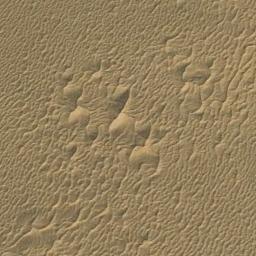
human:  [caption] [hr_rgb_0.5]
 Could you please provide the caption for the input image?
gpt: The color of this desert is orange .

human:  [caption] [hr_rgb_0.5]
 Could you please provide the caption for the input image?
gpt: The desert has yellow sand and some dunes of different sizes .

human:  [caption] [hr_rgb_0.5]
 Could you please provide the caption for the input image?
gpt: The desert is full of yellow sand .

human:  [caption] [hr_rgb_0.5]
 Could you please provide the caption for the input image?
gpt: This is a yellow desert with wavy stripes .

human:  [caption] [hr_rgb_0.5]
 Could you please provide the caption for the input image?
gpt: A yellow sandy desert with patterned stripes .